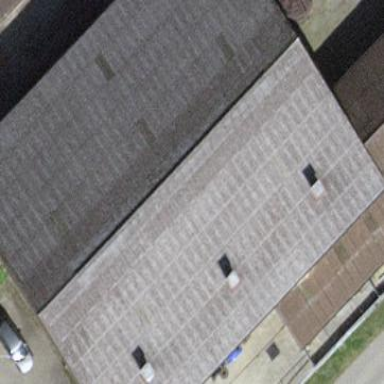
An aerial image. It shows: Building with tile roof.